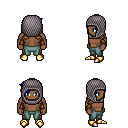
a pixel art fantasy rpg character, male body template, human, dark skin, leather shoulder armor, teal pants, blue pixie cut hairstyle, chain hood, cloth bracers, gold boots, four views (front, back, left, right), 2x2 character sprite sheet, small pixel art, hard edges, no anti-aliasing